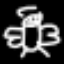
Label: angel